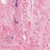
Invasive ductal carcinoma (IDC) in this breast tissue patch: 0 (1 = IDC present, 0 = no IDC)